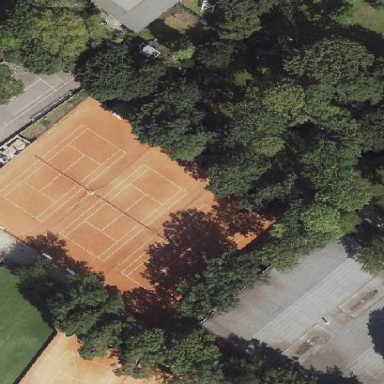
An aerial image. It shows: Clay tennis court on the leisure land pitch.